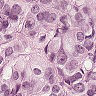
Metastatic tissue present: yes